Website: lowes
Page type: payment
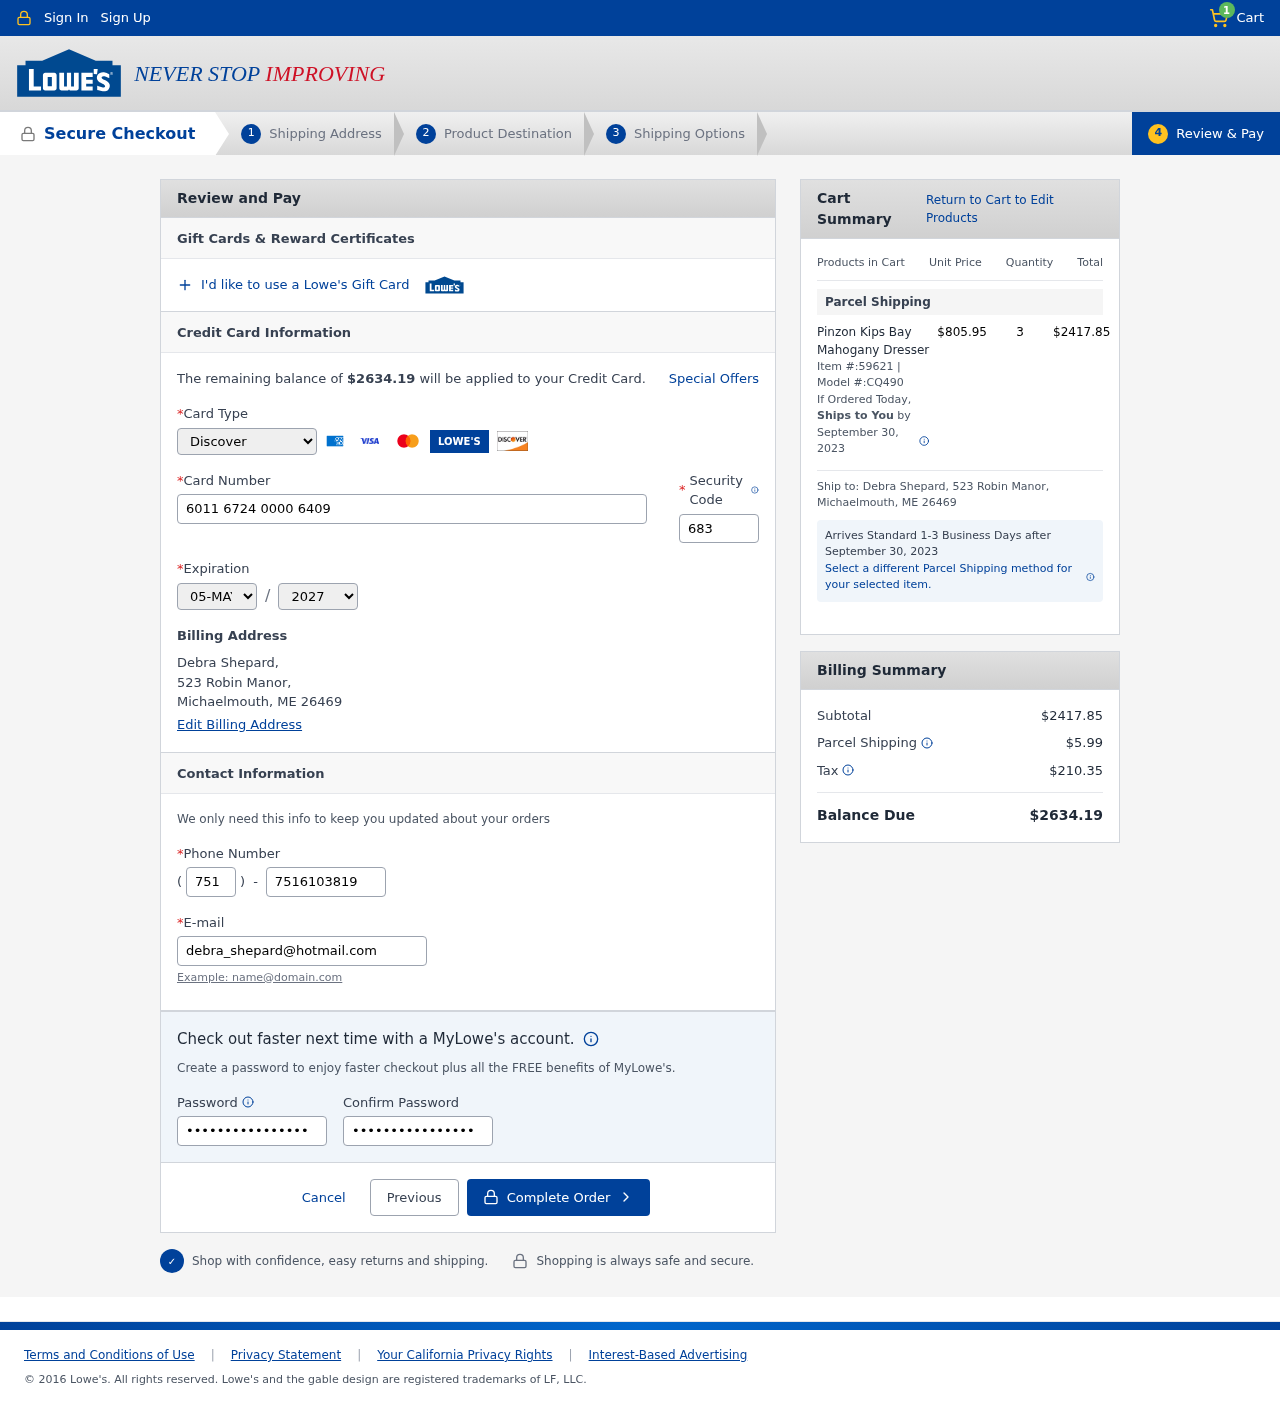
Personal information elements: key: PII_CARD_CVV
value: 683
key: PII_CARD_EXPIRY_MONTH
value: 05
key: PII_CARD_EXPIRY_YEAR
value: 27
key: PII_CARD_NUMBER
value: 6011 6724 0000 6409
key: PII_CARD_TYPE
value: Discover
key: PII_CITY_STATE_ZIP
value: Michaelmouth, ME 26469
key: PII_EMAIL
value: debra_shepard@hotmail.com
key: PII_FULLNAME
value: Debra Shepard,
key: PII_PHONE
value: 7516103819
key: PII_PHONE_AREA
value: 751
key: PII_STREET
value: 523 Robin Manor,
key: PII_FULLNAME2
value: Debra Shepard
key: PII_STREET2
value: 523 Robin Manor
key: PII_CITY_STATE_ZIP2
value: Michaelmouth, ME 26469
Product elements: key: PRODUCT1_NAME
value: Pinzon Kips Bay Mahogany Dresser
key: PRODUCT1_PRICE
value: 805.95
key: PRODUCT1_QUANTITY
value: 3
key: PRODUCT1_ITEM
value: Item #:59621
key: PRODUCT1_MODEL
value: Model #:CQ490
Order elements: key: ORDER_NUM_ITEMS
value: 1
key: ORDER_TOTAL
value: $2634.19
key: ORDER_SHIPPING_DATE
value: September 30, 2023
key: ORDER_SUBTOTAL
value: $2417.85
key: ORDER_SHIPPING_DATE2
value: September 30, 2023
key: ORDER_SHIPPING_COST
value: $5.99
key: ORDER_TAX
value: $210.35